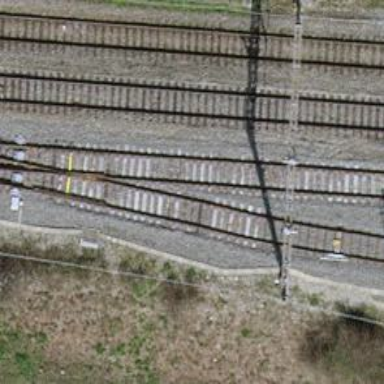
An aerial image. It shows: Single-track electrified railway siding with contact line.